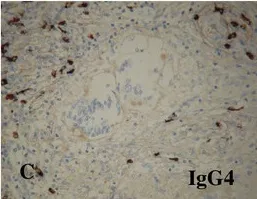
Immunohistochemical staining of the lymph node for immunoglobulin G, immunoglobulin D and immunoglobulin G4. (C) The giant cells are negative for immunoglobulin G4. The immunoglobulin G4-positive plasma cells are sporadic in frequency (underx20 magnification objective). Abbreviations: IgD, immunoglobulin D; IgG, immunoglobulin G; IgG4, immunoglobulin G4.
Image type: pathology (immunostaining)